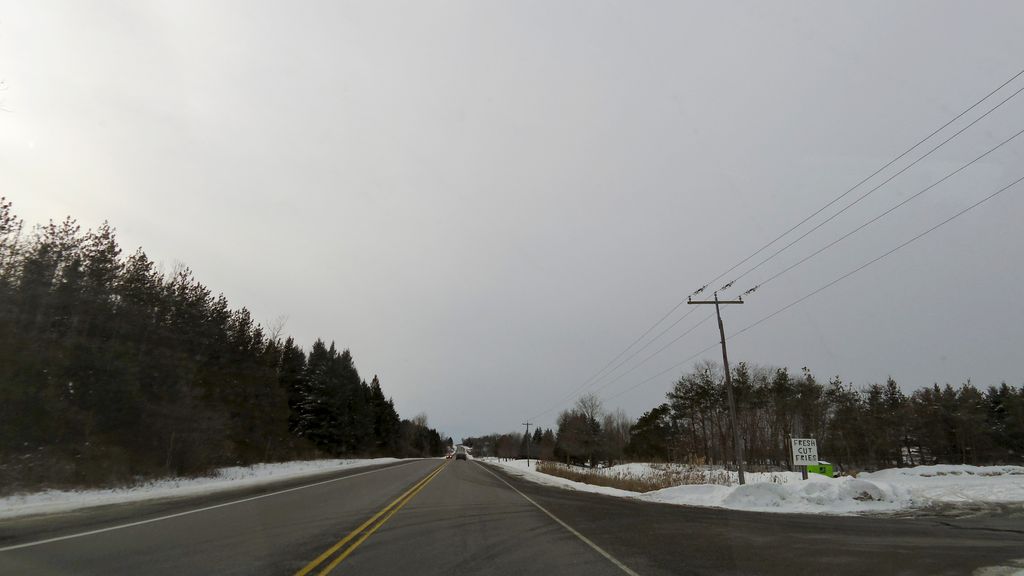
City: hamilton